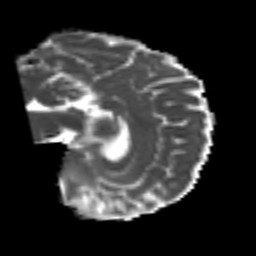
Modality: MD
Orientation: sagittal
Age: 53
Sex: male
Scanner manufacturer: siemens
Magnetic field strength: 3 T
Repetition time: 4.999 s
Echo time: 0.07946 s